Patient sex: F
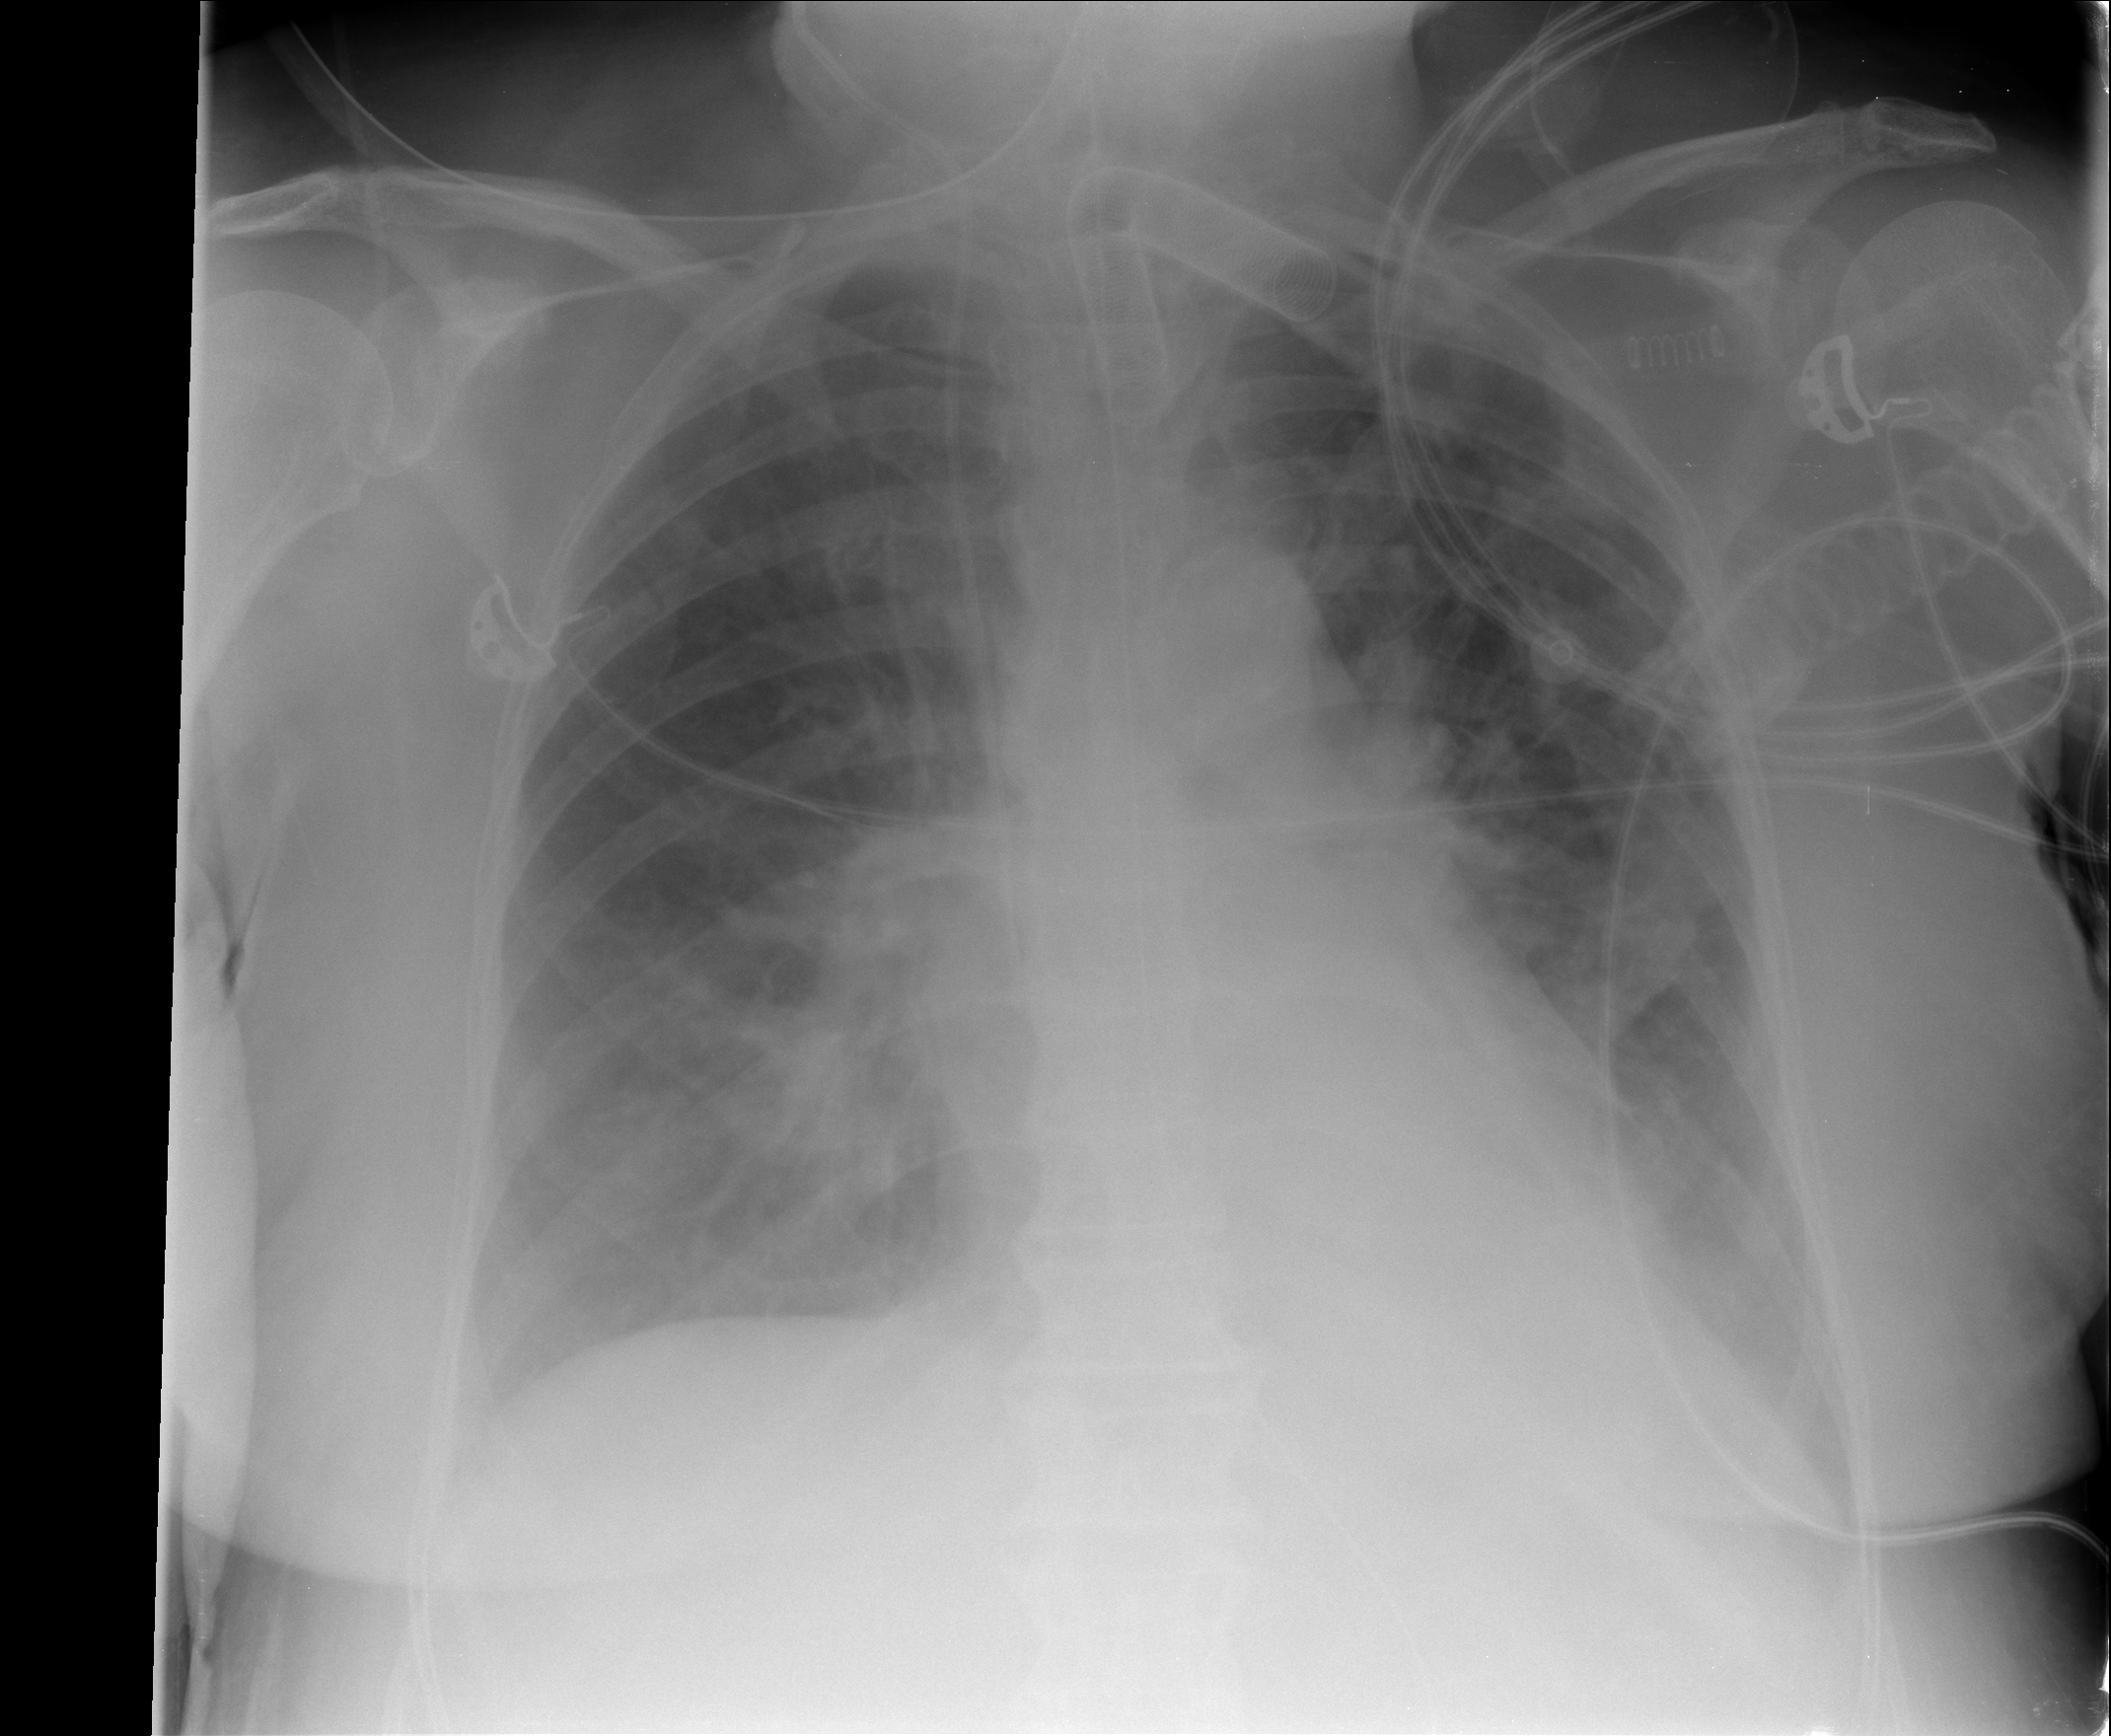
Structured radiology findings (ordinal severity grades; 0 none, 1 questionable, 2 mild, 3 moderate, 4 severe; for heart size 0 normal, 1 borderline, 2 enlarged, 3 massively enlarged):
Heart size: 0
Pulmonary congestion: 2
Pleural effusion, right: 1
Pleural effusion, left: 1
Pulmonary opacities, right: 0
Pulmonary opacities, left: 0
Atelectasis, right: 2
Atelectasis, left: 2